Aerial crown-view tile of a tropical tree (Barro Colorado Island, Panama), acquired 20250512:
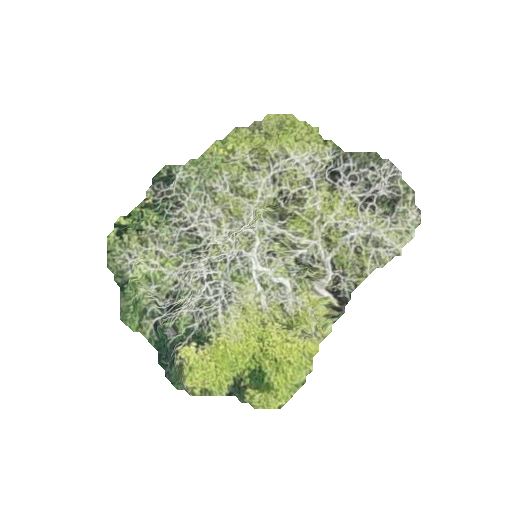
Species: Tabebuia rosea
GBIF accepted scientific name: Tabebuia rosea
Crown area: 85.644 m²